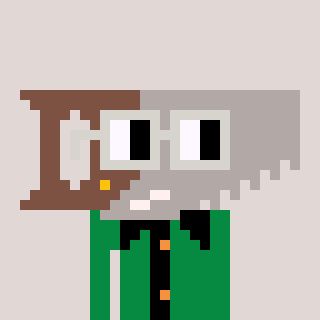
a pixel art character with square light gray glasses, a saw-shaped head and a green-colored body on a warm background